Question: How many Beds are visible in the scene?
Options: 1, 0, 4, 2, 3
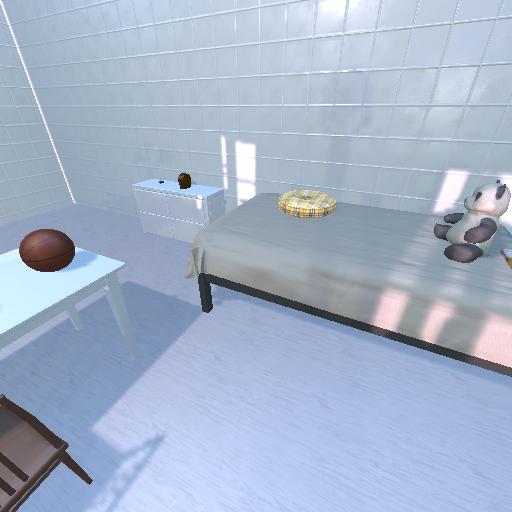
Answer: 1